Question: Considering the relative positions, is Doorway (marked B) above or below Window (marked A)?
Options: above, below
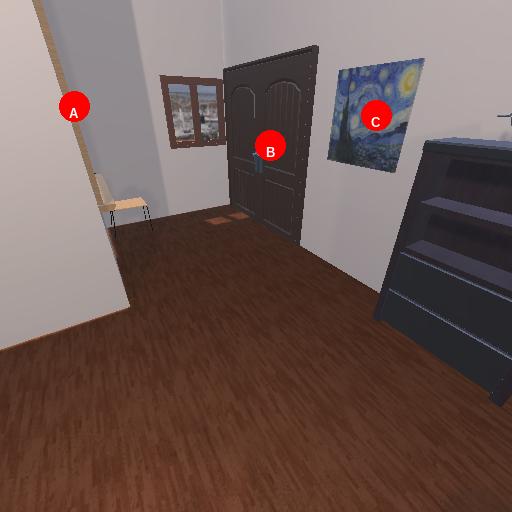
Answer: above